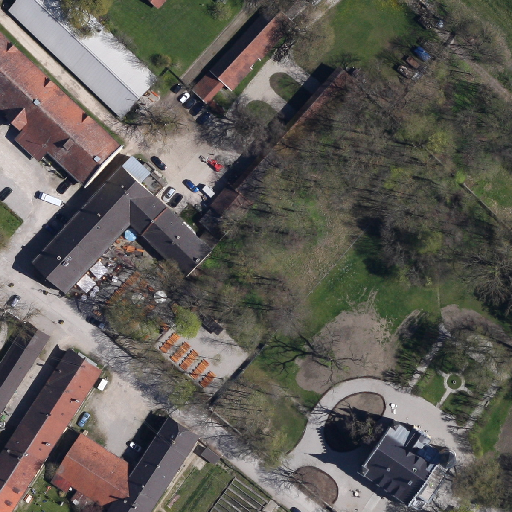
Referring expression: vehicle in the parking area